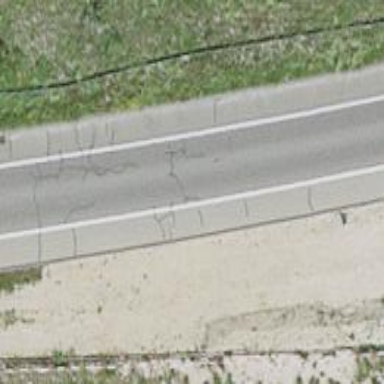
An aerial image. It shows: Trunk link highway.